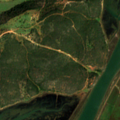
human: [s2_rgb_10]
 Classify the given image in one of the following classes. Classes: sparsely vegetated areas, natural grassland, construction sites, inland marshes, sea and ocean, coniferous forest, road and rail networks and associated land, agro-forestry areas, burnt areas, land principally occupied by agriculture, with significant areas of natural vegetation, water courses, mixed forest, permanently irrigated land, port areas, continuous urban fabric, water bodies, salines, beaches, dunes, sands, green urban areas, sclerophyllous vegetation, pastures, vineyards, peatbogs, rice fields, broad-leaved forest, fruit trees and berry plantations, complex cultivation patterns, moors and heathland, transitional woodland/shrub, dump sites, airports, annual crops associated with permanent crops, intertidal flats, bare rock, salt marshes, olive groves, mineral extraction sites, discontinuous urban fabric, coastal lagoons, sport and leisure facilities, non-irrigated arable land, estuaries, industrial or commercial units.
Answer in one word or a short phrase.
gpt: non-irrigated arable land, rice fields, olive groves, sclerophyllous vegetation, salt marshes, water courses